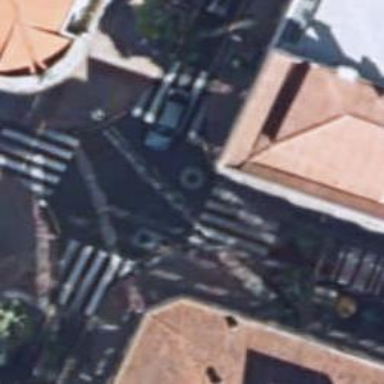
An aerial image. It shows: Marked crossing on the road.